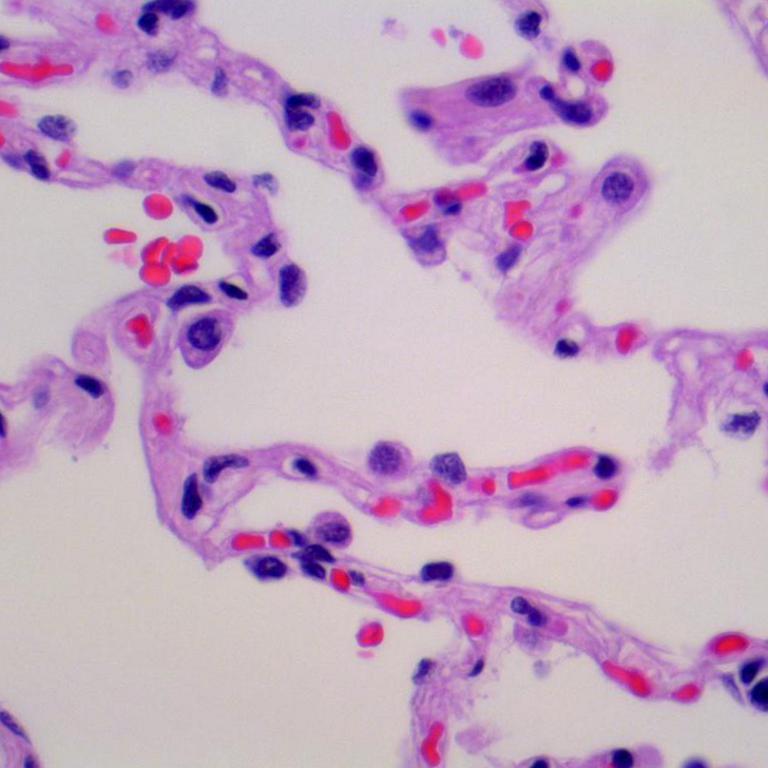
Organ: lung
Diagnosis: benign